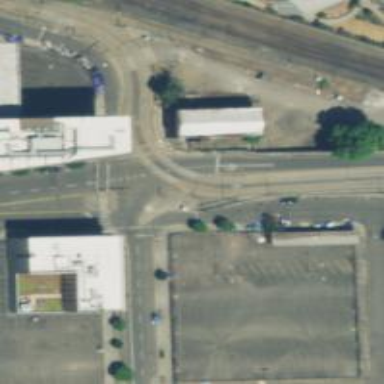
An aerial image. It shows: Tram level crossing on railway.